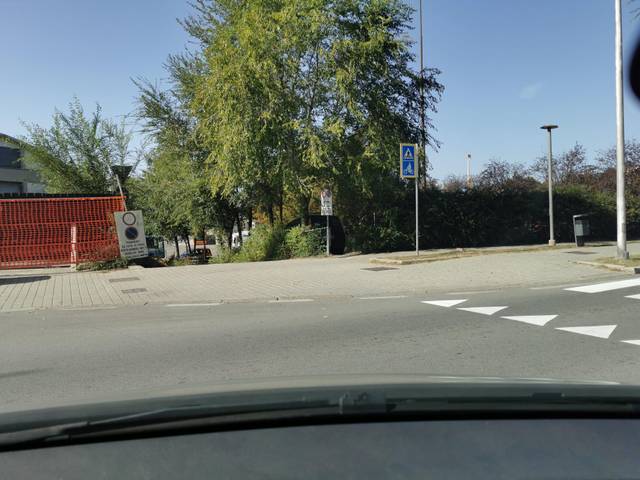
Region: Italy
Coordinates: 44.7, 8.031